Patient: sex M, age 58
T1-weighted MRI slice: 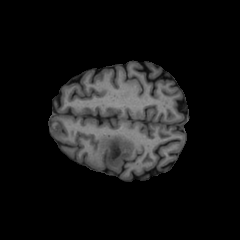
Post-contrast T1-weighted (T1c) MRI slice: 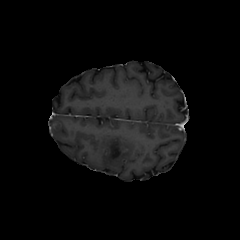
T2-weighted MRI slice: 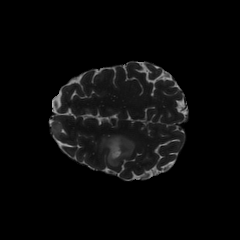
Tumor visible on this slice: yes
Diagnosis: Glioblastoma, IDH-wildtype
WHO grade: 4